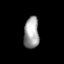
Tissue: lung
Cell type: Endothelial cells
Senescence score: 0.5735
Nuclear area (px): 465
Mean DAPI intensity: 161.54